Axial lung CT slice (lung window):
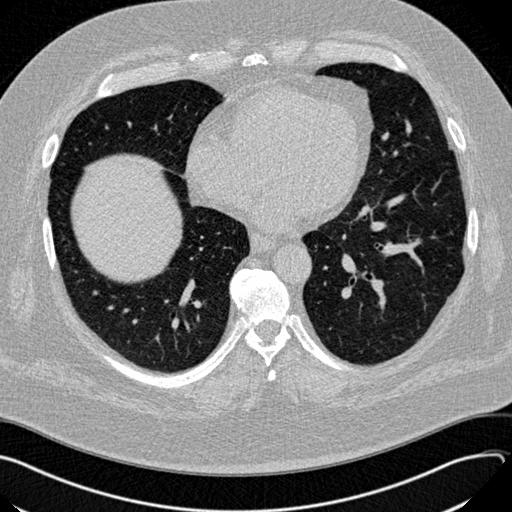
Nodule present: no